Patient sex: M
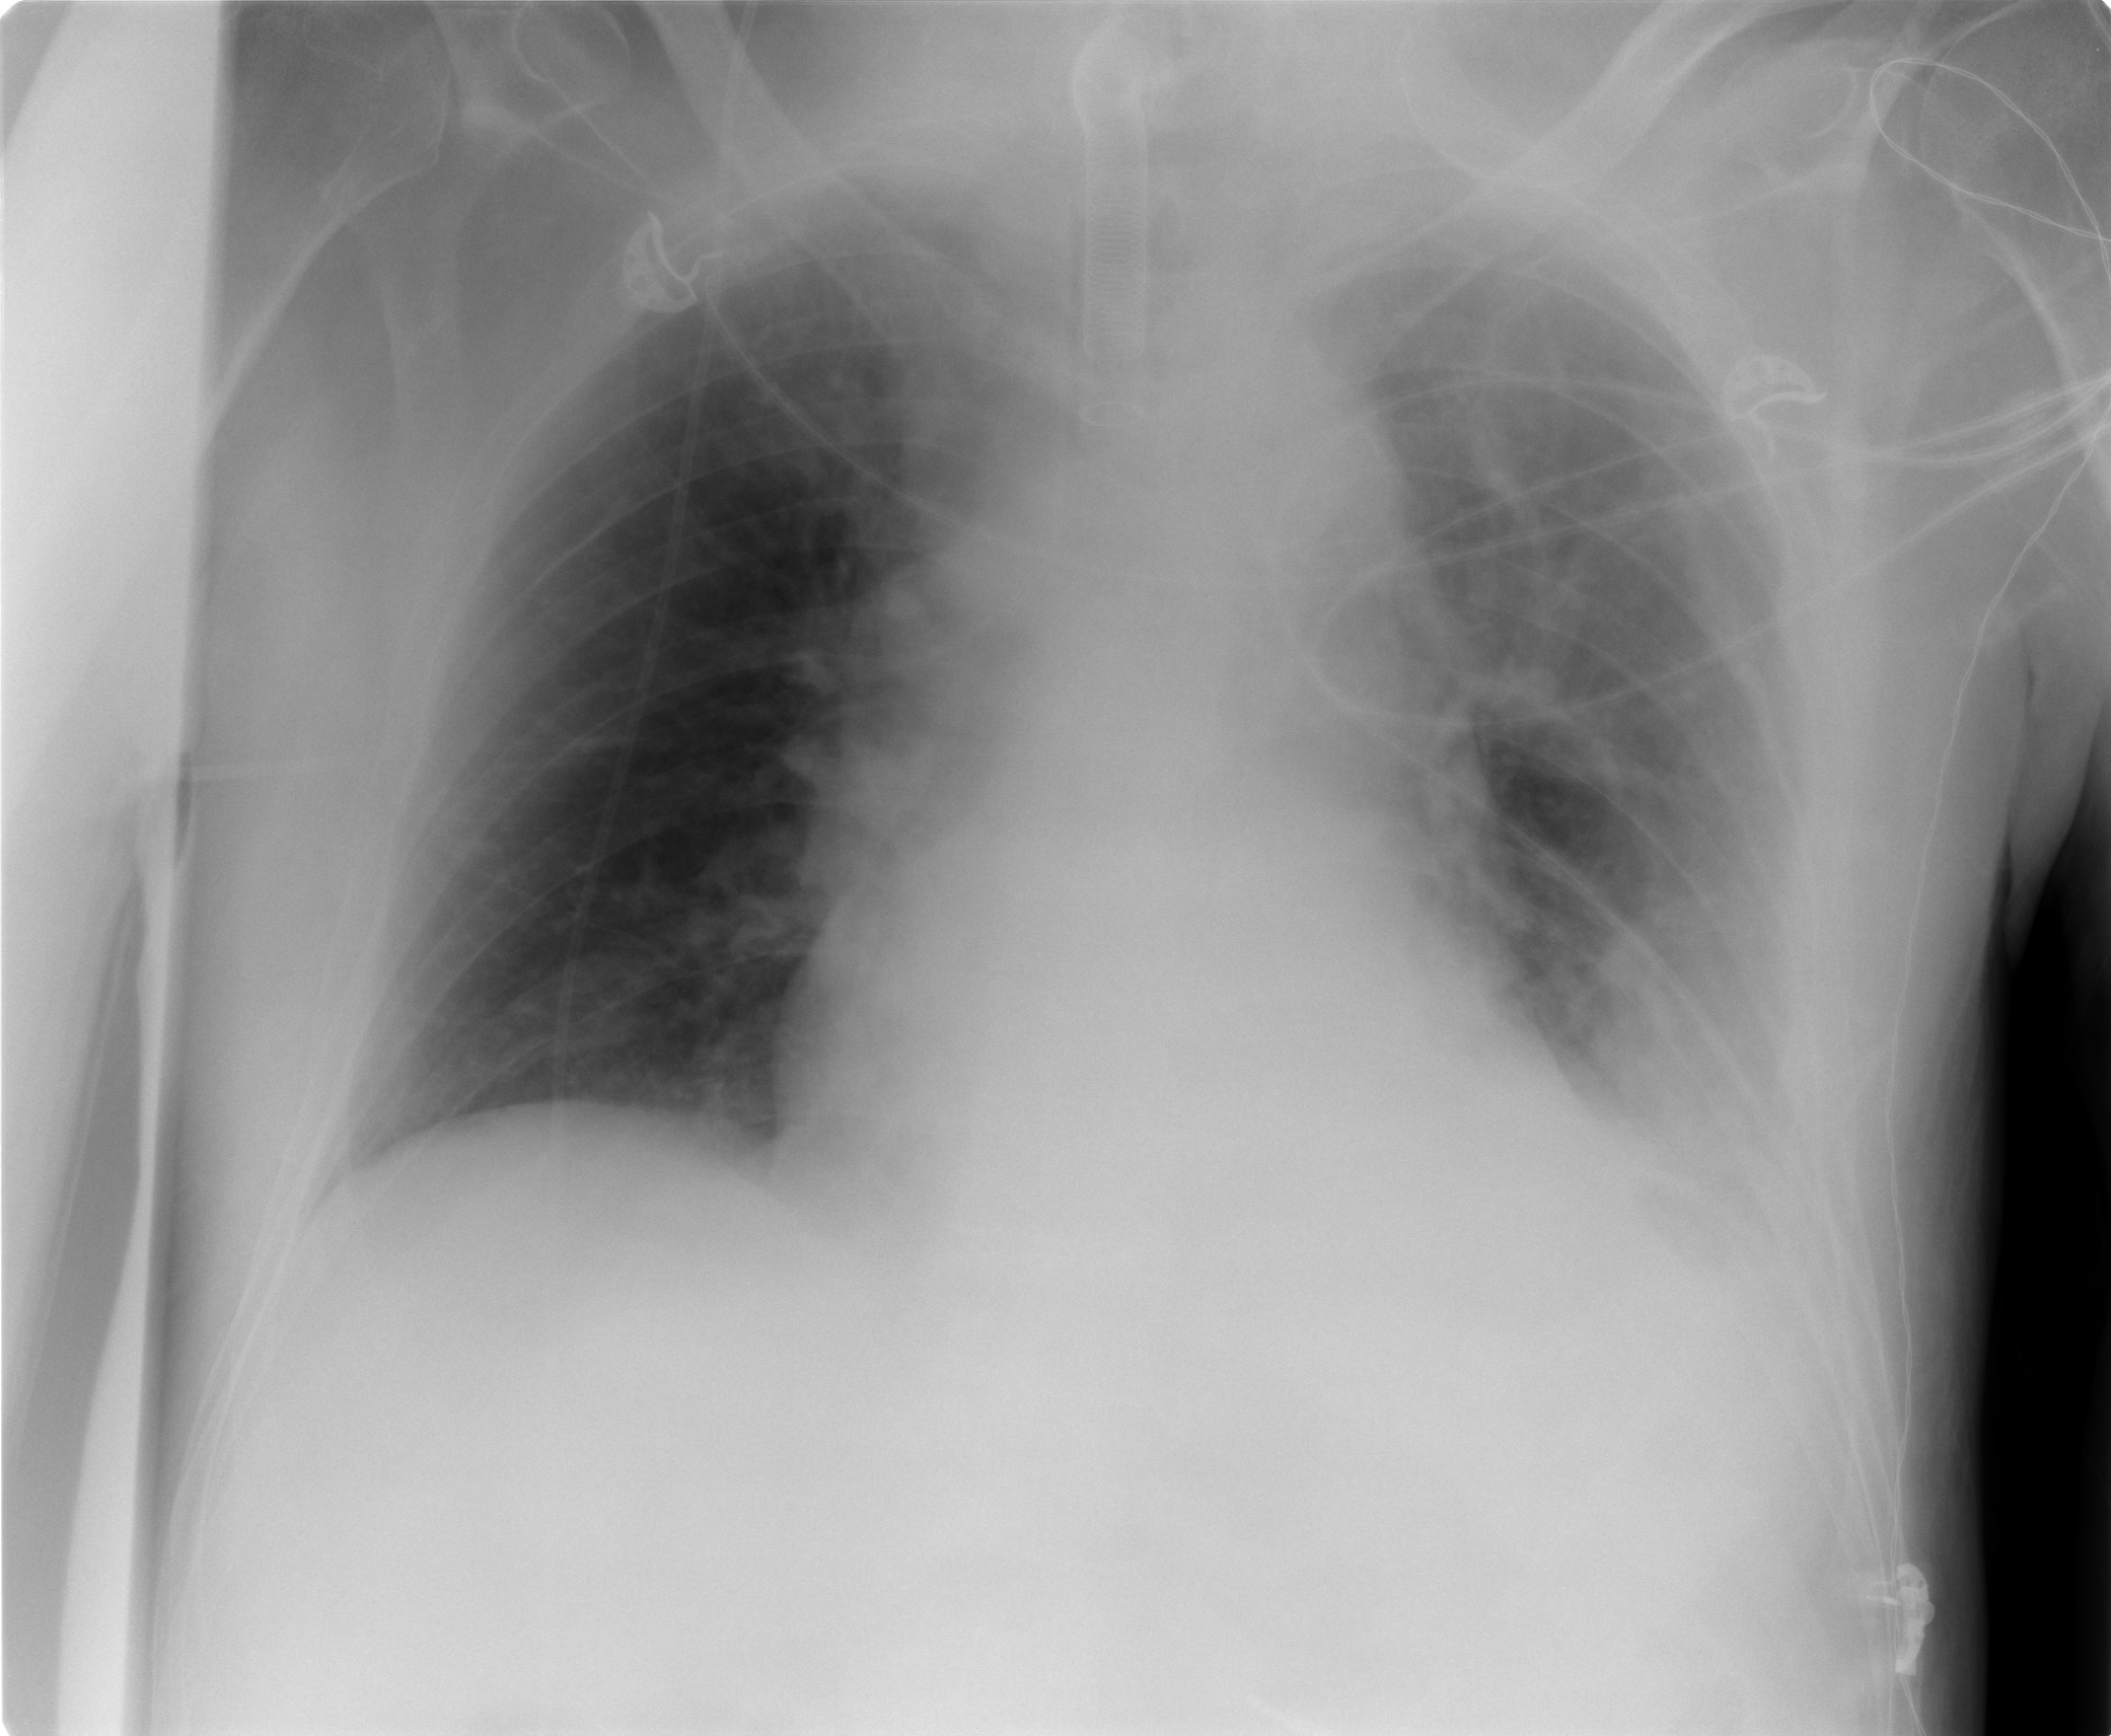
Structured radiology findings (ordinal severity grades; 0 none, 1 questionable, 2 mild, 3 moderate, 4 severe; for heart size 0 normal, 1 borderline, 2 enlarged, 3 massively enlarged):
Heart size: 0
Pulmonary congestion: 1
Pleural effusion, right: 0
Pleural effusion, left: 2
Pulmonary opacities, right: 0
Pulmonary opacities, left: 2
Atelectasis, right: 0
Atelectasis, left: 2